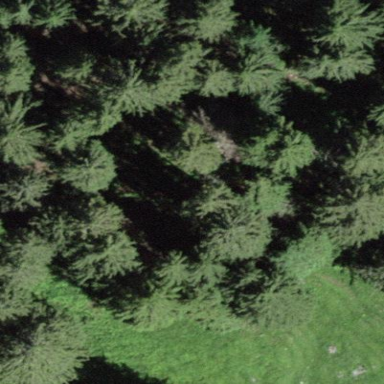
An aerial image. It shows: Forest area.